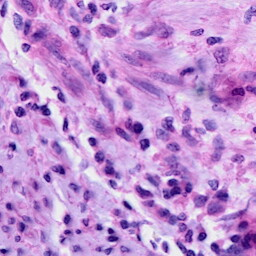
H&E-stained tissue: Cervix